Interaction volume radius: 5 \u00c5
Interaction volume height: 15 \u00c5
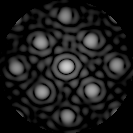
Disorder parameter: 0.1338